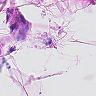
Metastatic tissue present: no